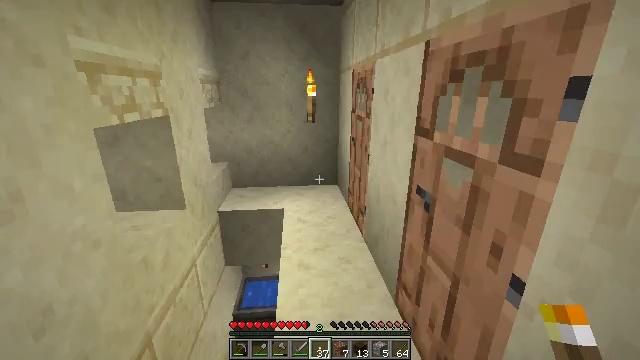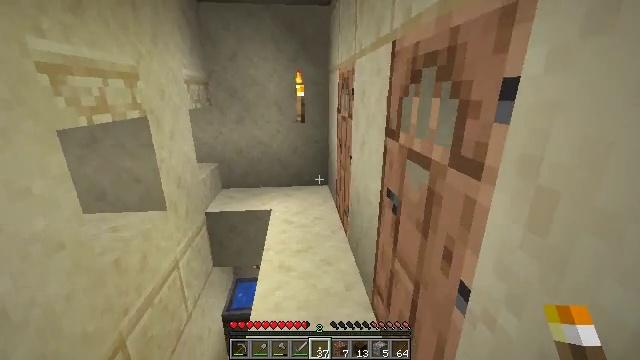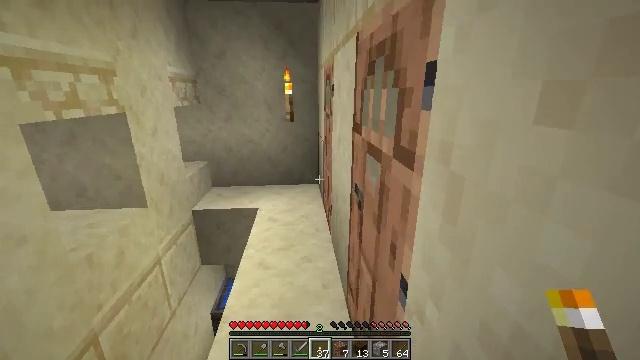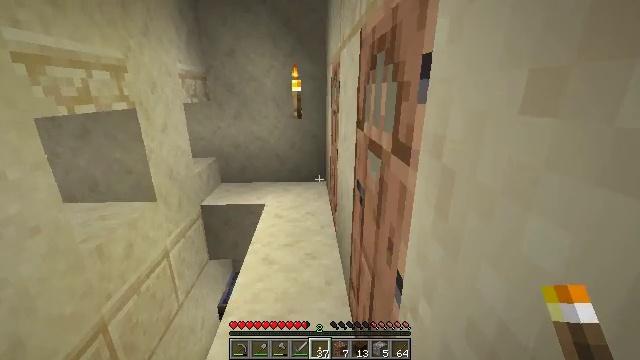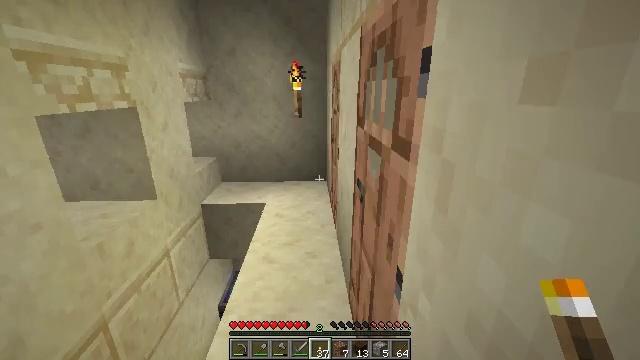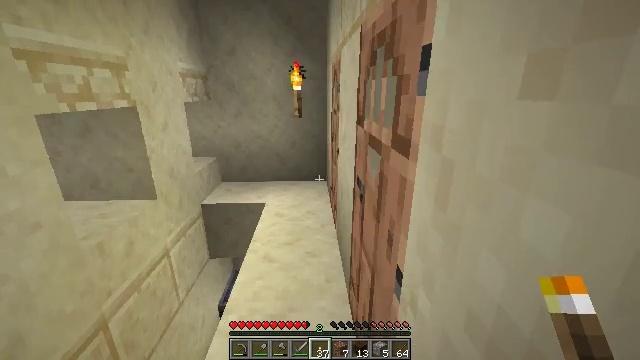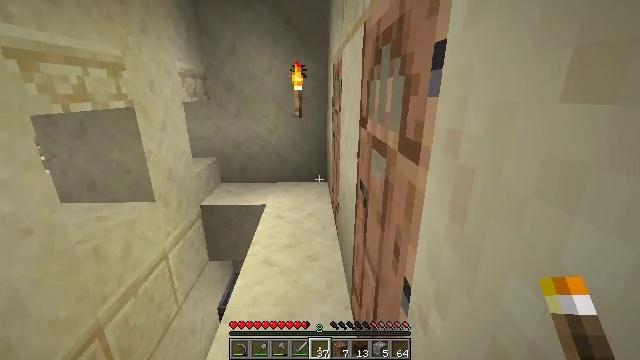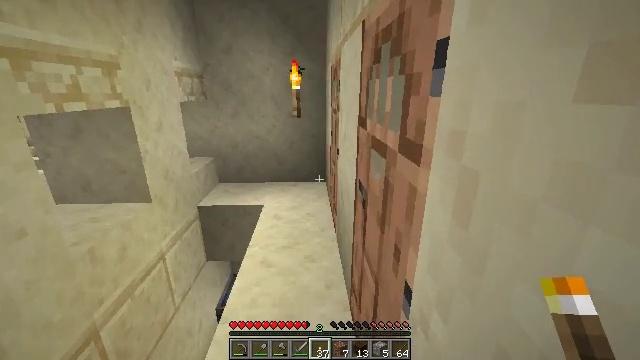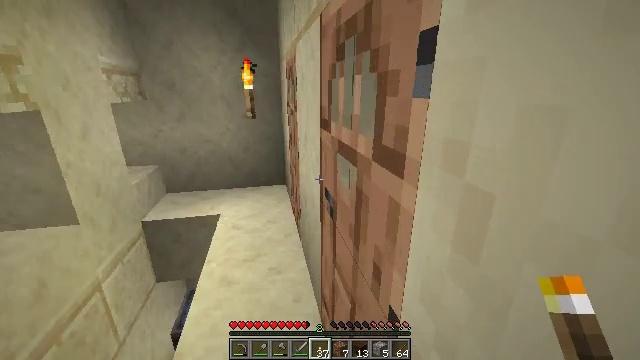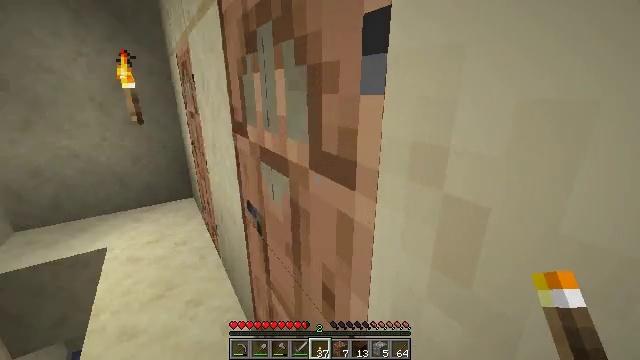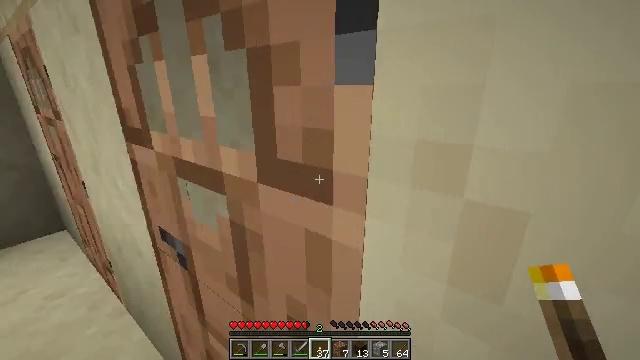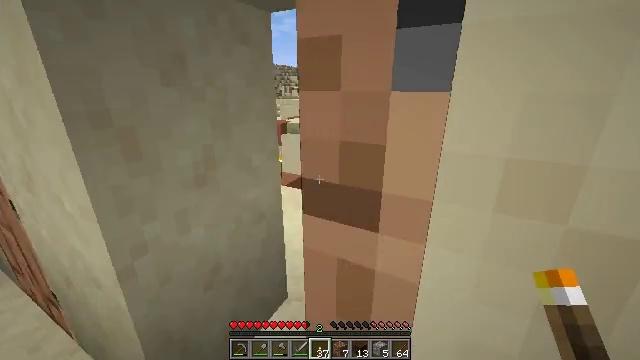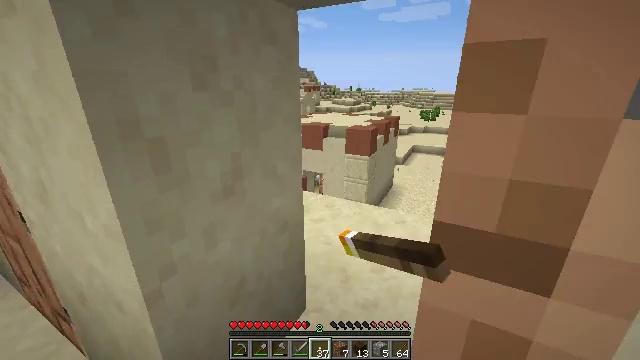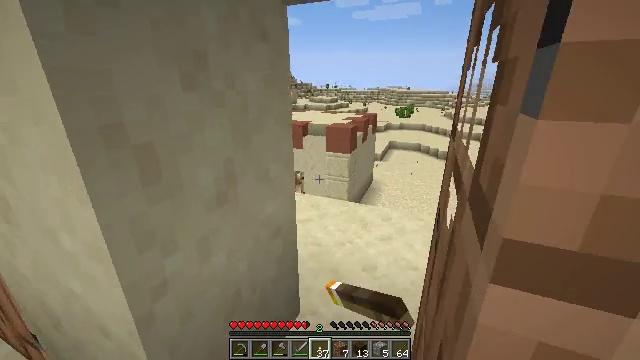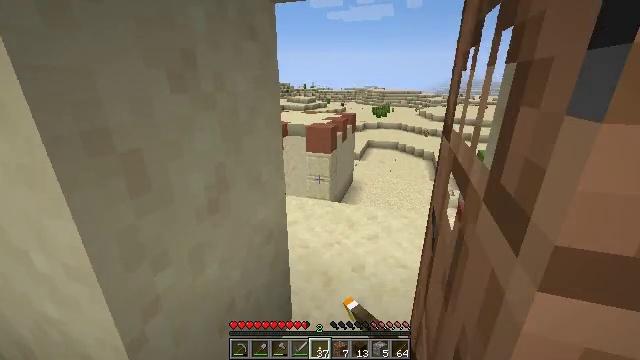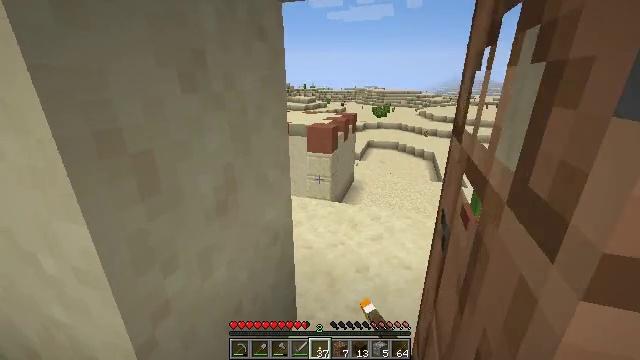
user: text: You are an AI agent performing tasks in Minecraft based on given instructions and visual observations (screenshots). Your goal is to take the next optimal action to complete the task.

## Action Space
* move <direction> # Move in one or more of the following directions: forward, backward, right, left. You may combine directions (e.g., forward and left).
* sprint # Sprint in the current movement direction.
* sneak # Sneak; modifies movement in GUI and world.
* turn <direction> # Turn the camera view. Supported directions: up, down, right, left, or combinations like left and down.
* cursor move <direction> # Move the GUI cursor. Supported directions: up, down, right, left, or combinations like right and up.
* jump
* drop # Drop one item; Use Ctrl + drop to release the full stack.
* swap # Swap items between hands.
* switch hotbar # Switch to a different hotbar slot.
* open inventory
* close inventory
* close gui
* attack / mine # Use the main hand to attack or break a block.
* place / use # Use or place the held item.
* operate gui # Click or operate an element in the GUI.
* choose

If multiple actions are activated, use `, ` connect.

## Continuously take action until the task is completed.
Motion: motion action
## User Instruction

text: Get the lime bed back into inventory.
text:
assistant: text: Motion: move right
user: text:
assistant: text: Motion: move right
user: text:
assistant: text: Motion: move right, turn left
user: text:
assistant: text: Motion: move right
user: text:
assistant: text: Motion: move right
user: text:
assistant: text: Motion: move forward and move right
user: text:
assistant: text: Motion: move forward and move right
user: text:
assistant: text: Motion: move forward, turn right
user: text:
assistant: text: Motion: move forward, turn right
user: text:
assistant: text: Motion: move forward, turn right
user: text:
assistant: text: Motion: move forward, turn right, use / place
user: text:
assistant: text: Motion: move forward, use / place
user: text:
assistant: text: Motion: move forward, turn right, use / place
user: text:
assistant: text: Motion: move forward, turn right
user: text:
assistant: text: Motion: move forward
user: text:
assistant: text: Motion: move forward
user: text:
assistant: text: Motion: move forward
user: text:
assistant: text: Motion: move forward, turn right and down
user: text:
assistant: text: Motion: move forward
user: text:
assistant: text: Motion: move forward, turn left and down
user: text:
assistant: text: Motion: move forward and move right, turn left and down
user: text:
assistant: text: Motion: move forward and move right, turn left and down
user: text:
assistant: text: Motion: move forward and move right, turn left
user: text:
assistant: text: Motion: move forward and move right, turn left
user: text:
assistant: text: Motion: move forward and move right, turn left
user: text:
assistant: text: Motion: move forward and move right, turn left
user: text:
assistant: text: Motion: move forward and move right, turn left
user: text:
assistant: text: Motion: move forward and move right
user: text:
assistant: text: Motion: move forward and move right
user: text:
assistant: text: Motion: move forward and move right, turn left